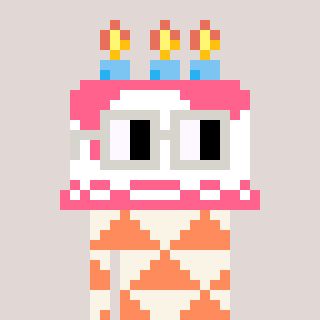
a pixel art character with square light gray glasses, a cake-shaped head and a peachy-colored body on a warm background